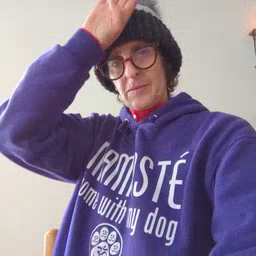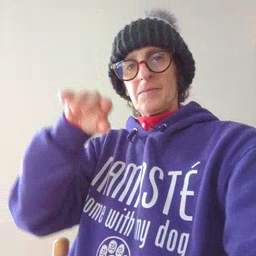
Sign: fireman